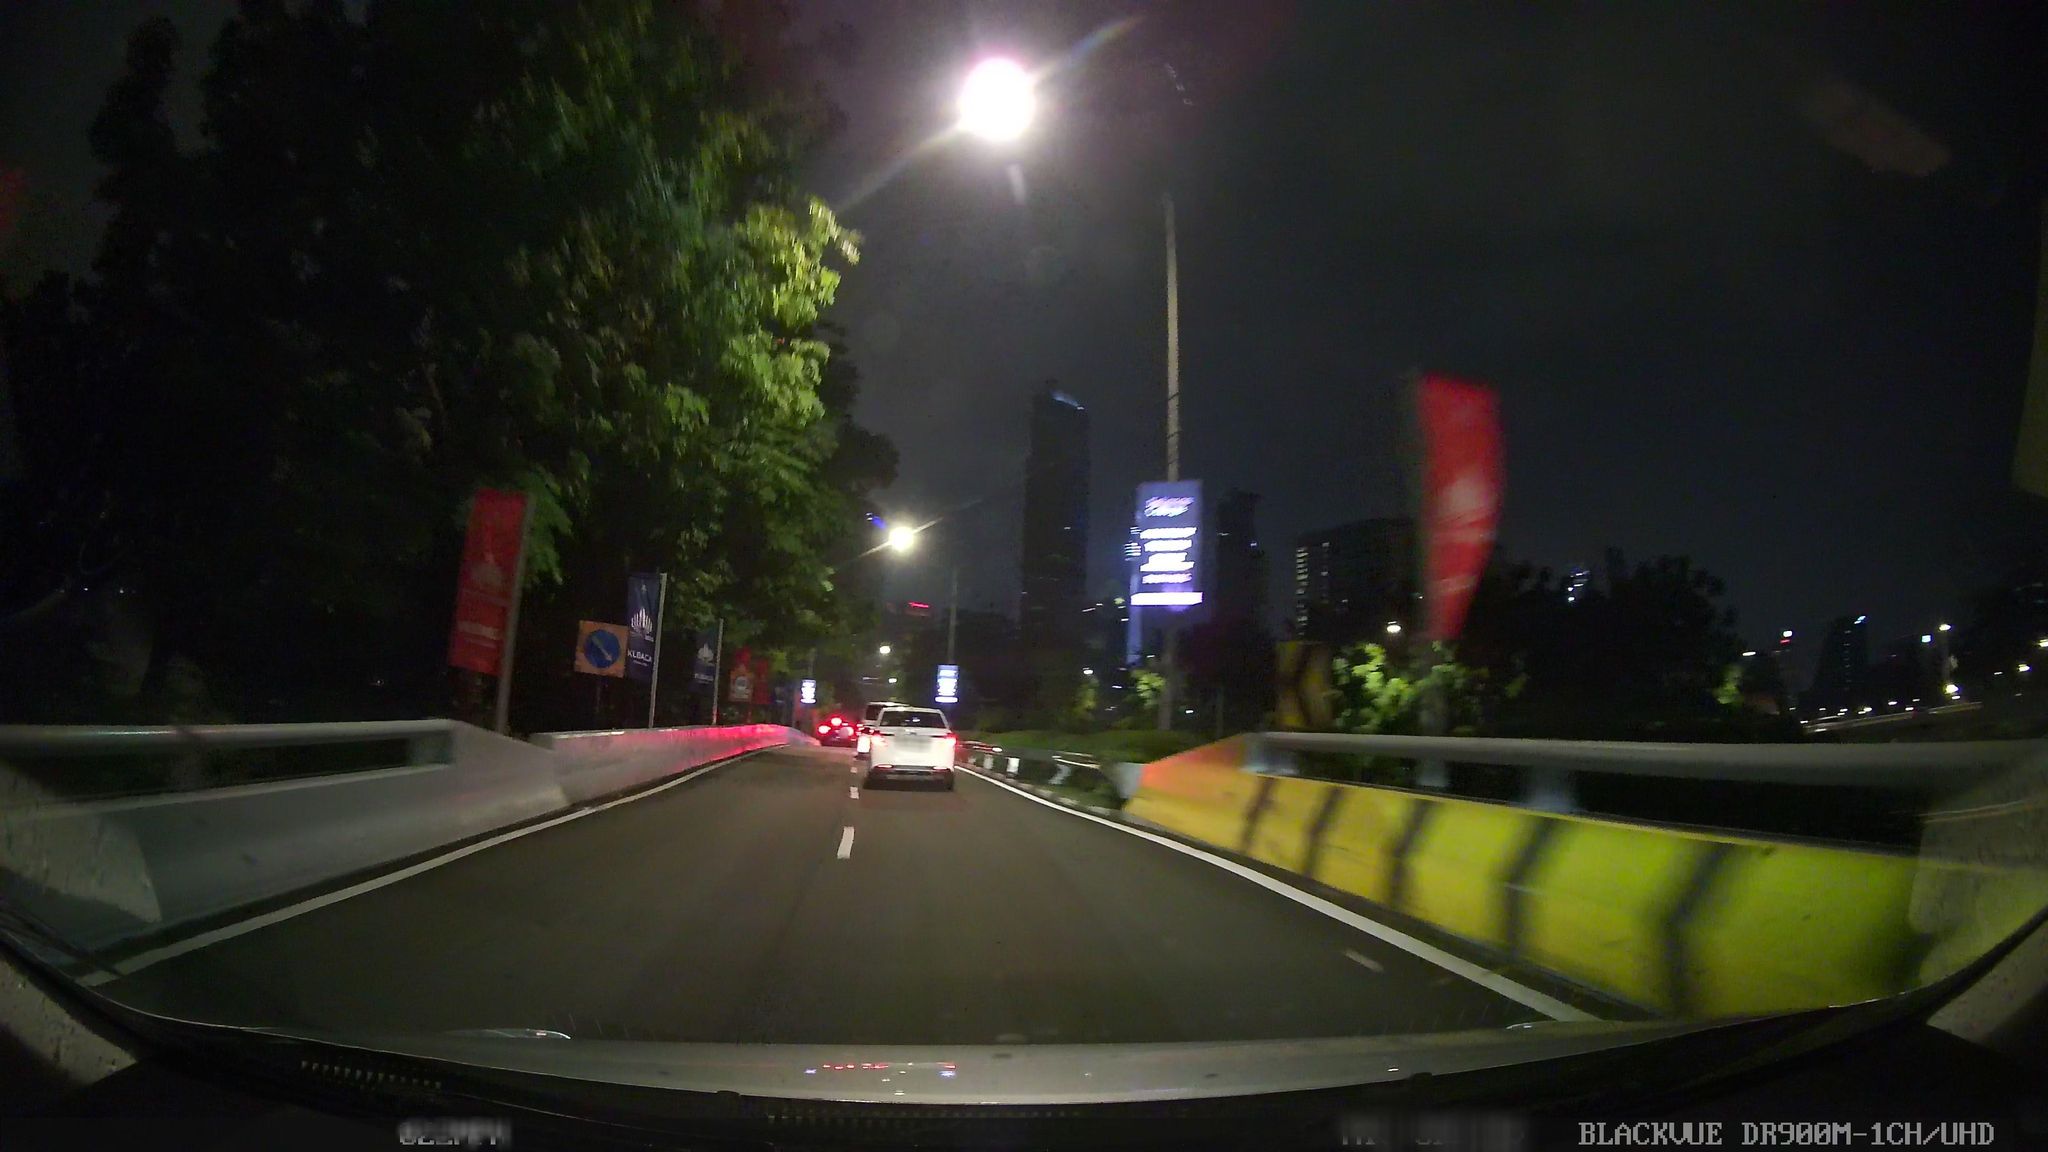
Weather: clear
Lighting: night
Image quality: slightly poor
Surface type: driving surface
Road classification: trunk_link, secondary
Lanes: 4, 2, 3
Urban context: urban centre
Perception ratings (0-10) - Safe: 2.08, Lively: 3.98, Beautiful: 7.85, Boring: 4.31, Depressing: 2.31, Wealthy: 6.35